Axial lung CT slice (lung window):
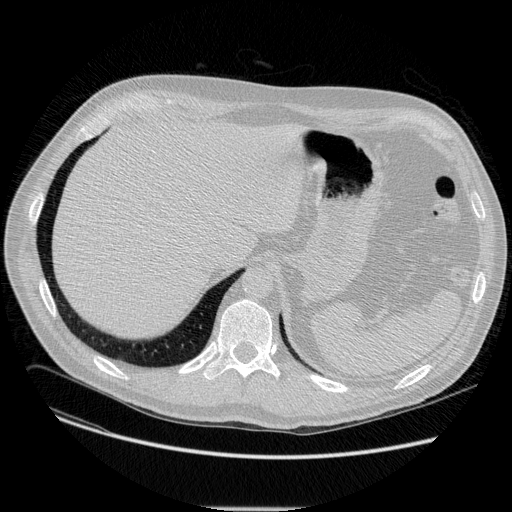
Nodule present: no